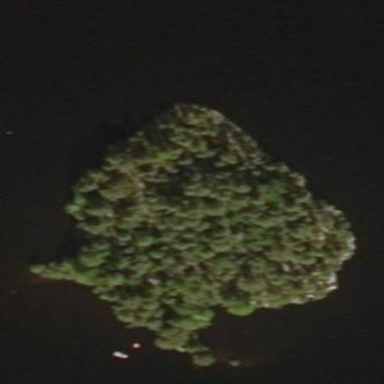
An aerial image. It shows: Island.